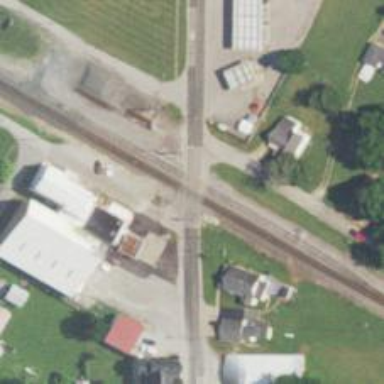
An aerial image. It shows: Level crossing along the railway.